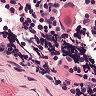
Metastatic tissue present: no